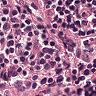
Metastatic tissue present: no